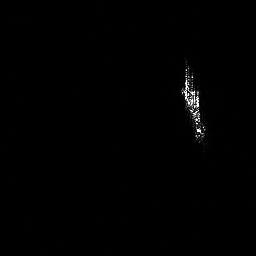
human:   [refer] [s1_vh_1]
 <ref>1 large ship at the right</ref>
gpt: <box>[[69, 22, 79, 55, 0]]</box>